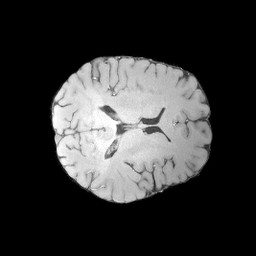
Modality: MP2RAGE
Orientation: axial